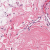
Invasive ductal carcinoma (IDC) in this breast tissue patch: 0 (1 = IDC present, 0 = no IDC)